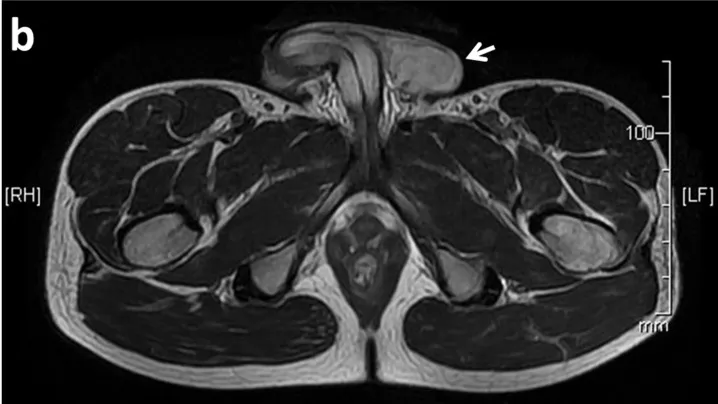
A high intensity lesion on T2-weighted image.
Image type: radiology (mri)